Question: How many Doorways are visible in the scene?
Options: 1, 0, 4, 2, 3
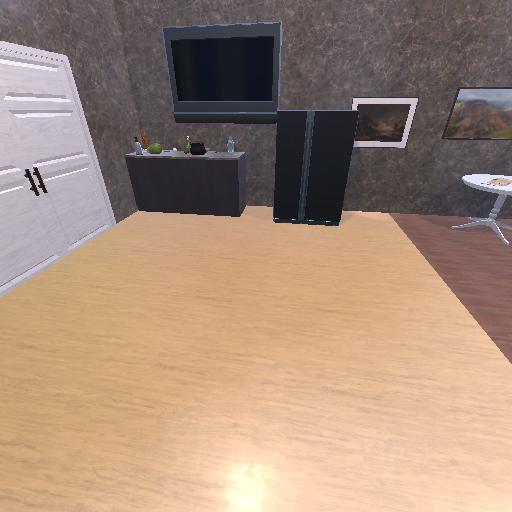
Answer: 1